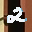
Label: 2